RGB frame:
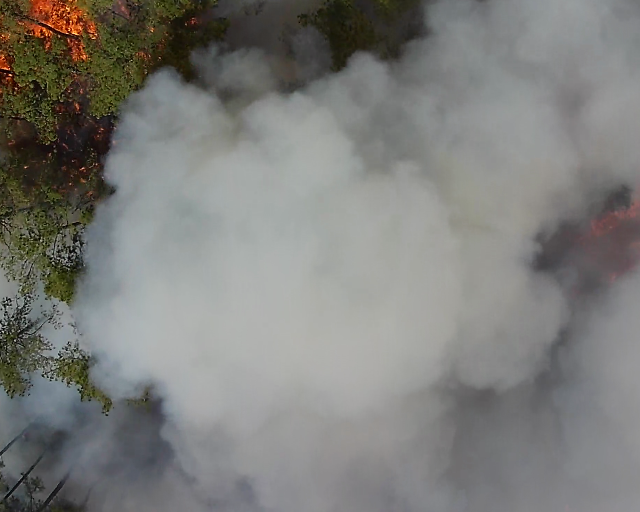
Thermal frame:
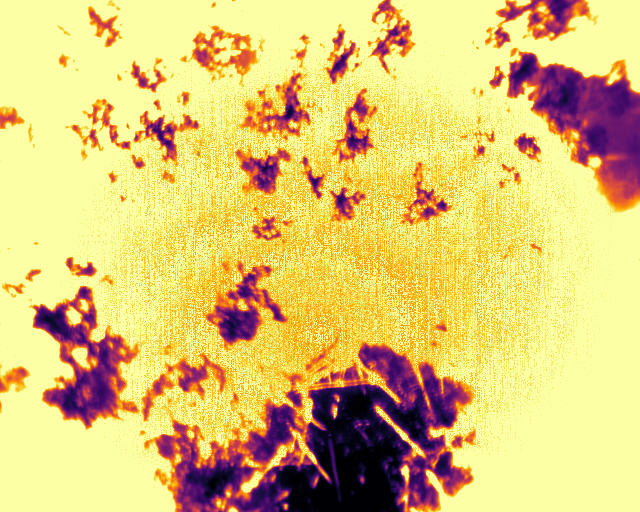
Captured: 2026-02-27 02:39:05
Pixels at or above 80 °C: 327403 (fraction of frame: 0.9992)